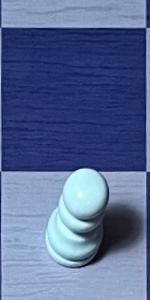
Label: Pawn_White